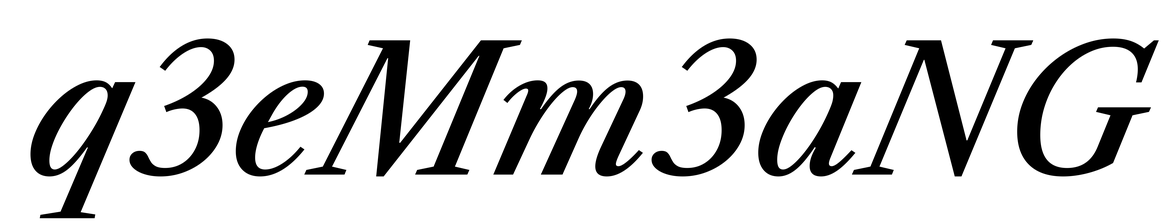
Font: LibreCaslonText-Italic_Medium_Italic